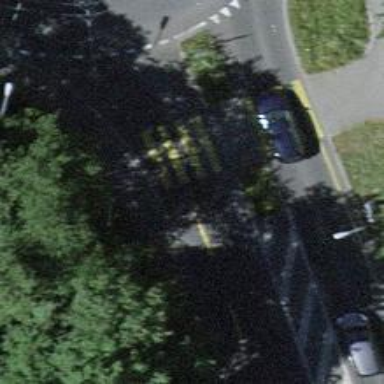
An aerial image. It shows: Kerb serving as barrier.